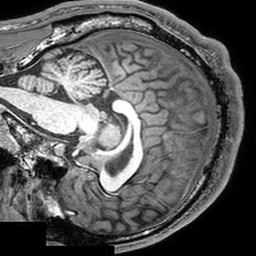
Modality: T1w
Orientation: sagittal
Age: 24
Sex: male
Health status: healthy
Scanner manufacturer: philips
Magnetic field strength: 3 T
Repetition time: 0.007134 s
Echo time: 0.003216 s